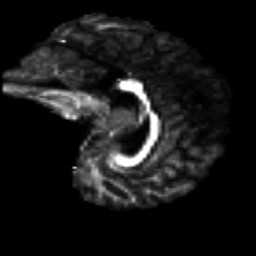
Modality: FA
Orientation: sagittal
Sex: male
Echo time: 0.114 s